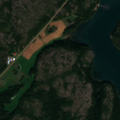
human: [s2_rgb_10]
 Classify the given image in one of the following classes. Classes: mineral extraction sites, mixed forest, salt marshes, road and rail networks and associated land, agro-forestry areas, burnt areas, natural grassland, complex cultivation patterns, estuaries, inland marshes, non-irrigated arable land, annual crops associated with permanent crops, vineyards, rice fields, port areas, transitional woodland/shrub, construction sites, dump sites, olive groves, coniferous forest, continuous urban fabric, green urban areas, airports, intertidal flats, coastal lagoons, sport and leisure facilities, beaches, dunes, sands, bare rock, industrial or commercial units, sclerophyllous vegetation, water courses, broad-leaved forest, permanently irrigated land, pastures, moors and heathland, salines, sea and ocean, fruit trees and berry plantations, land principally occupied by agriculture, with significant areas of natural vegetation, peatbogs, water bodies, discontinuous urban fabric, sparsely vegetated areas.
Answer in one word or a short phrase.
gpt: land principally occupied by agriculture, with significant areas of natural vegetation, coniferous forest, mixed forest, bare rock, sea and ocean